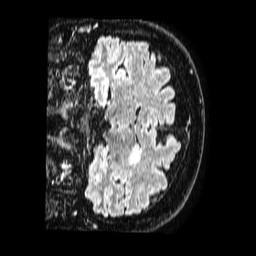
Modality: FLAIR
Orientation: coronal
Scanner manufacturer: philips
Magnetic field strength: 1.5 T
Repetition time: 4.8 s
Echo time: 0.3 s